Field crop: tomato
Growth stage: 2
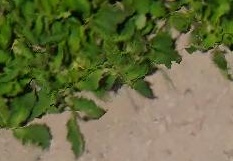
Species: tomato